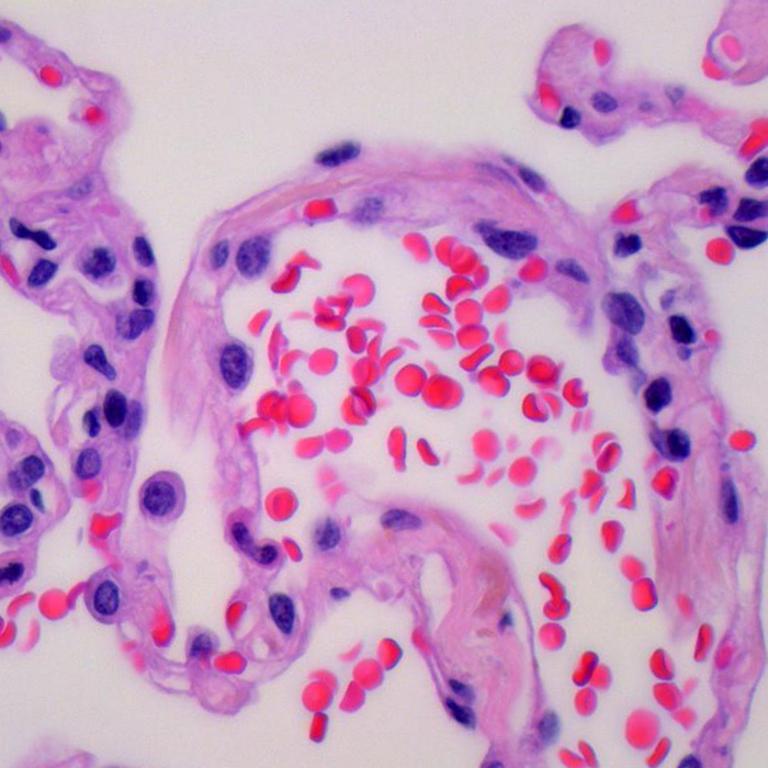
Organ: lung
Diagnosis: benign